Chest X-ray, AP view. Patient: 48 years old, sex M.
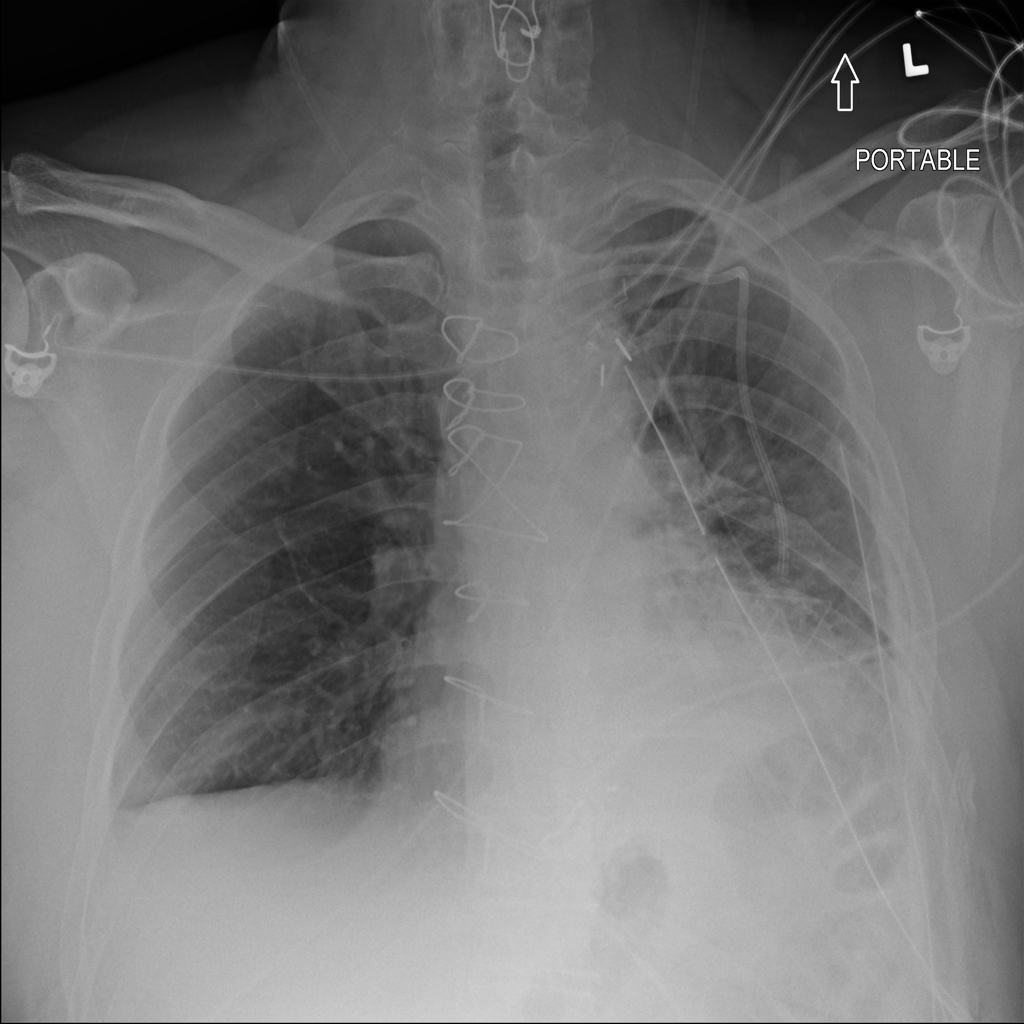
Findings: No Finding